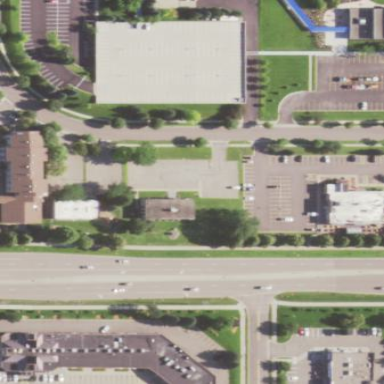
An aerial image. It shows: Retail area.